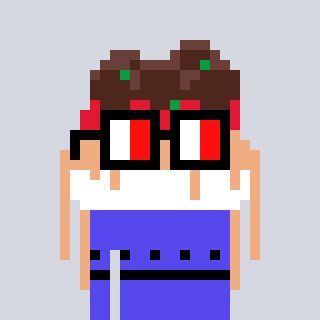
a pixel art character with square glasses with black frames and red eyes, a spaghetti-shaped head and a computerblue-colored body on a cool background